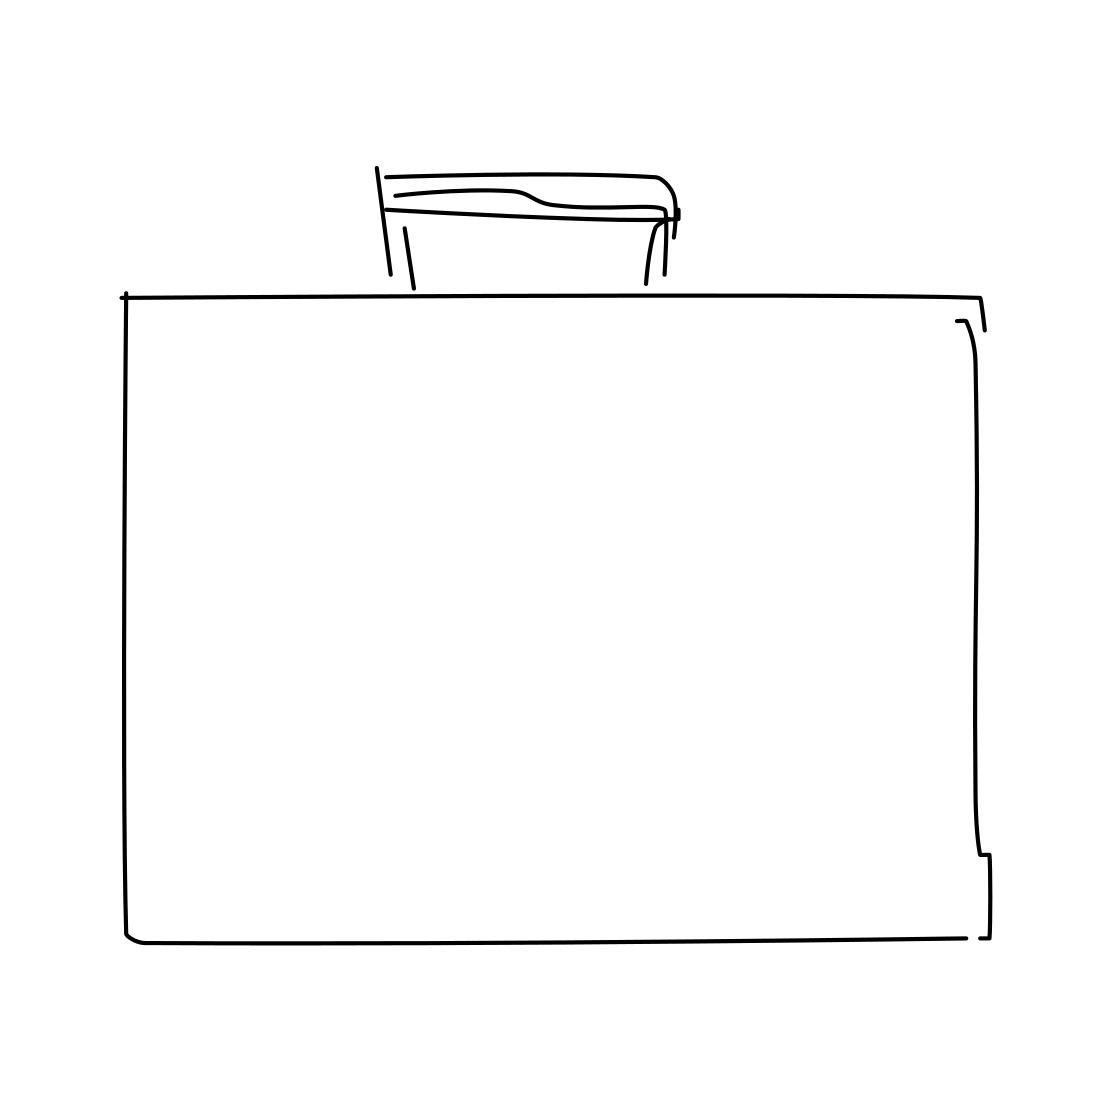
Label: suitcase